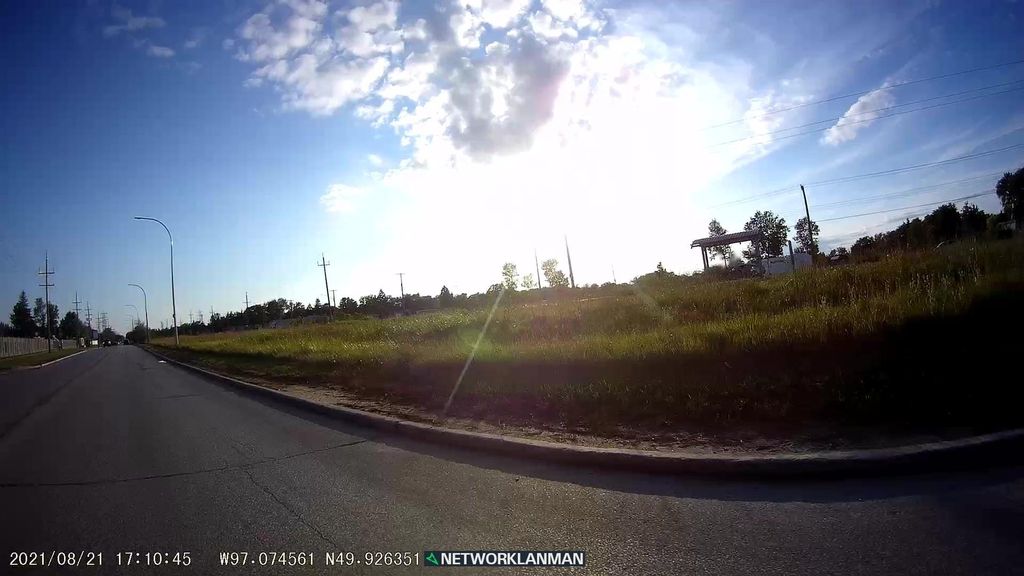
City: winnipeg